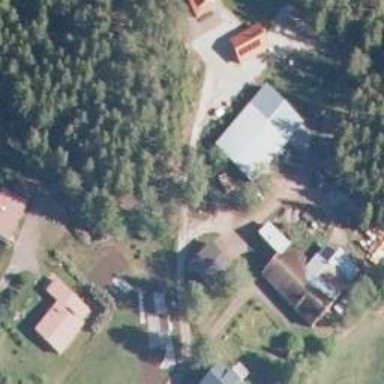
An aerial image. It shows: Farmyard area.